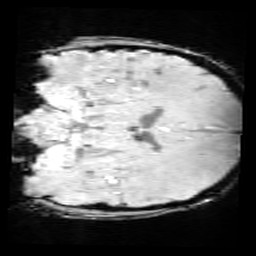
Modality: SWI
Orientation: coronal
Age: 9
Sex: male
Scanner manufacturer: siemens
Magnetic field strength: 3 T
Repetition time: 0.027 s
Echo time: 0.02 s